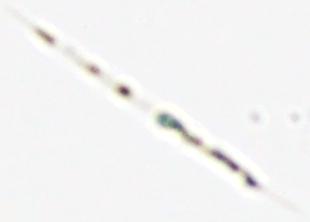
Label: Rhizosolenia